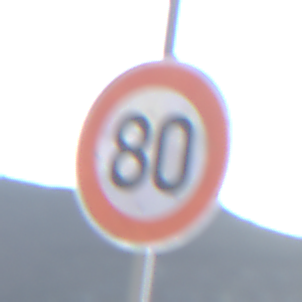
Verkehrszeichen: Geschwindigkeit80
Umgebung: Outdoor, Nature
Tageszeit: SunriseSunset
Wetter: Clear
Licht: Natural
Jahreszeit: NotSpecified
Kontrast: HighContrast